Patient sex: M
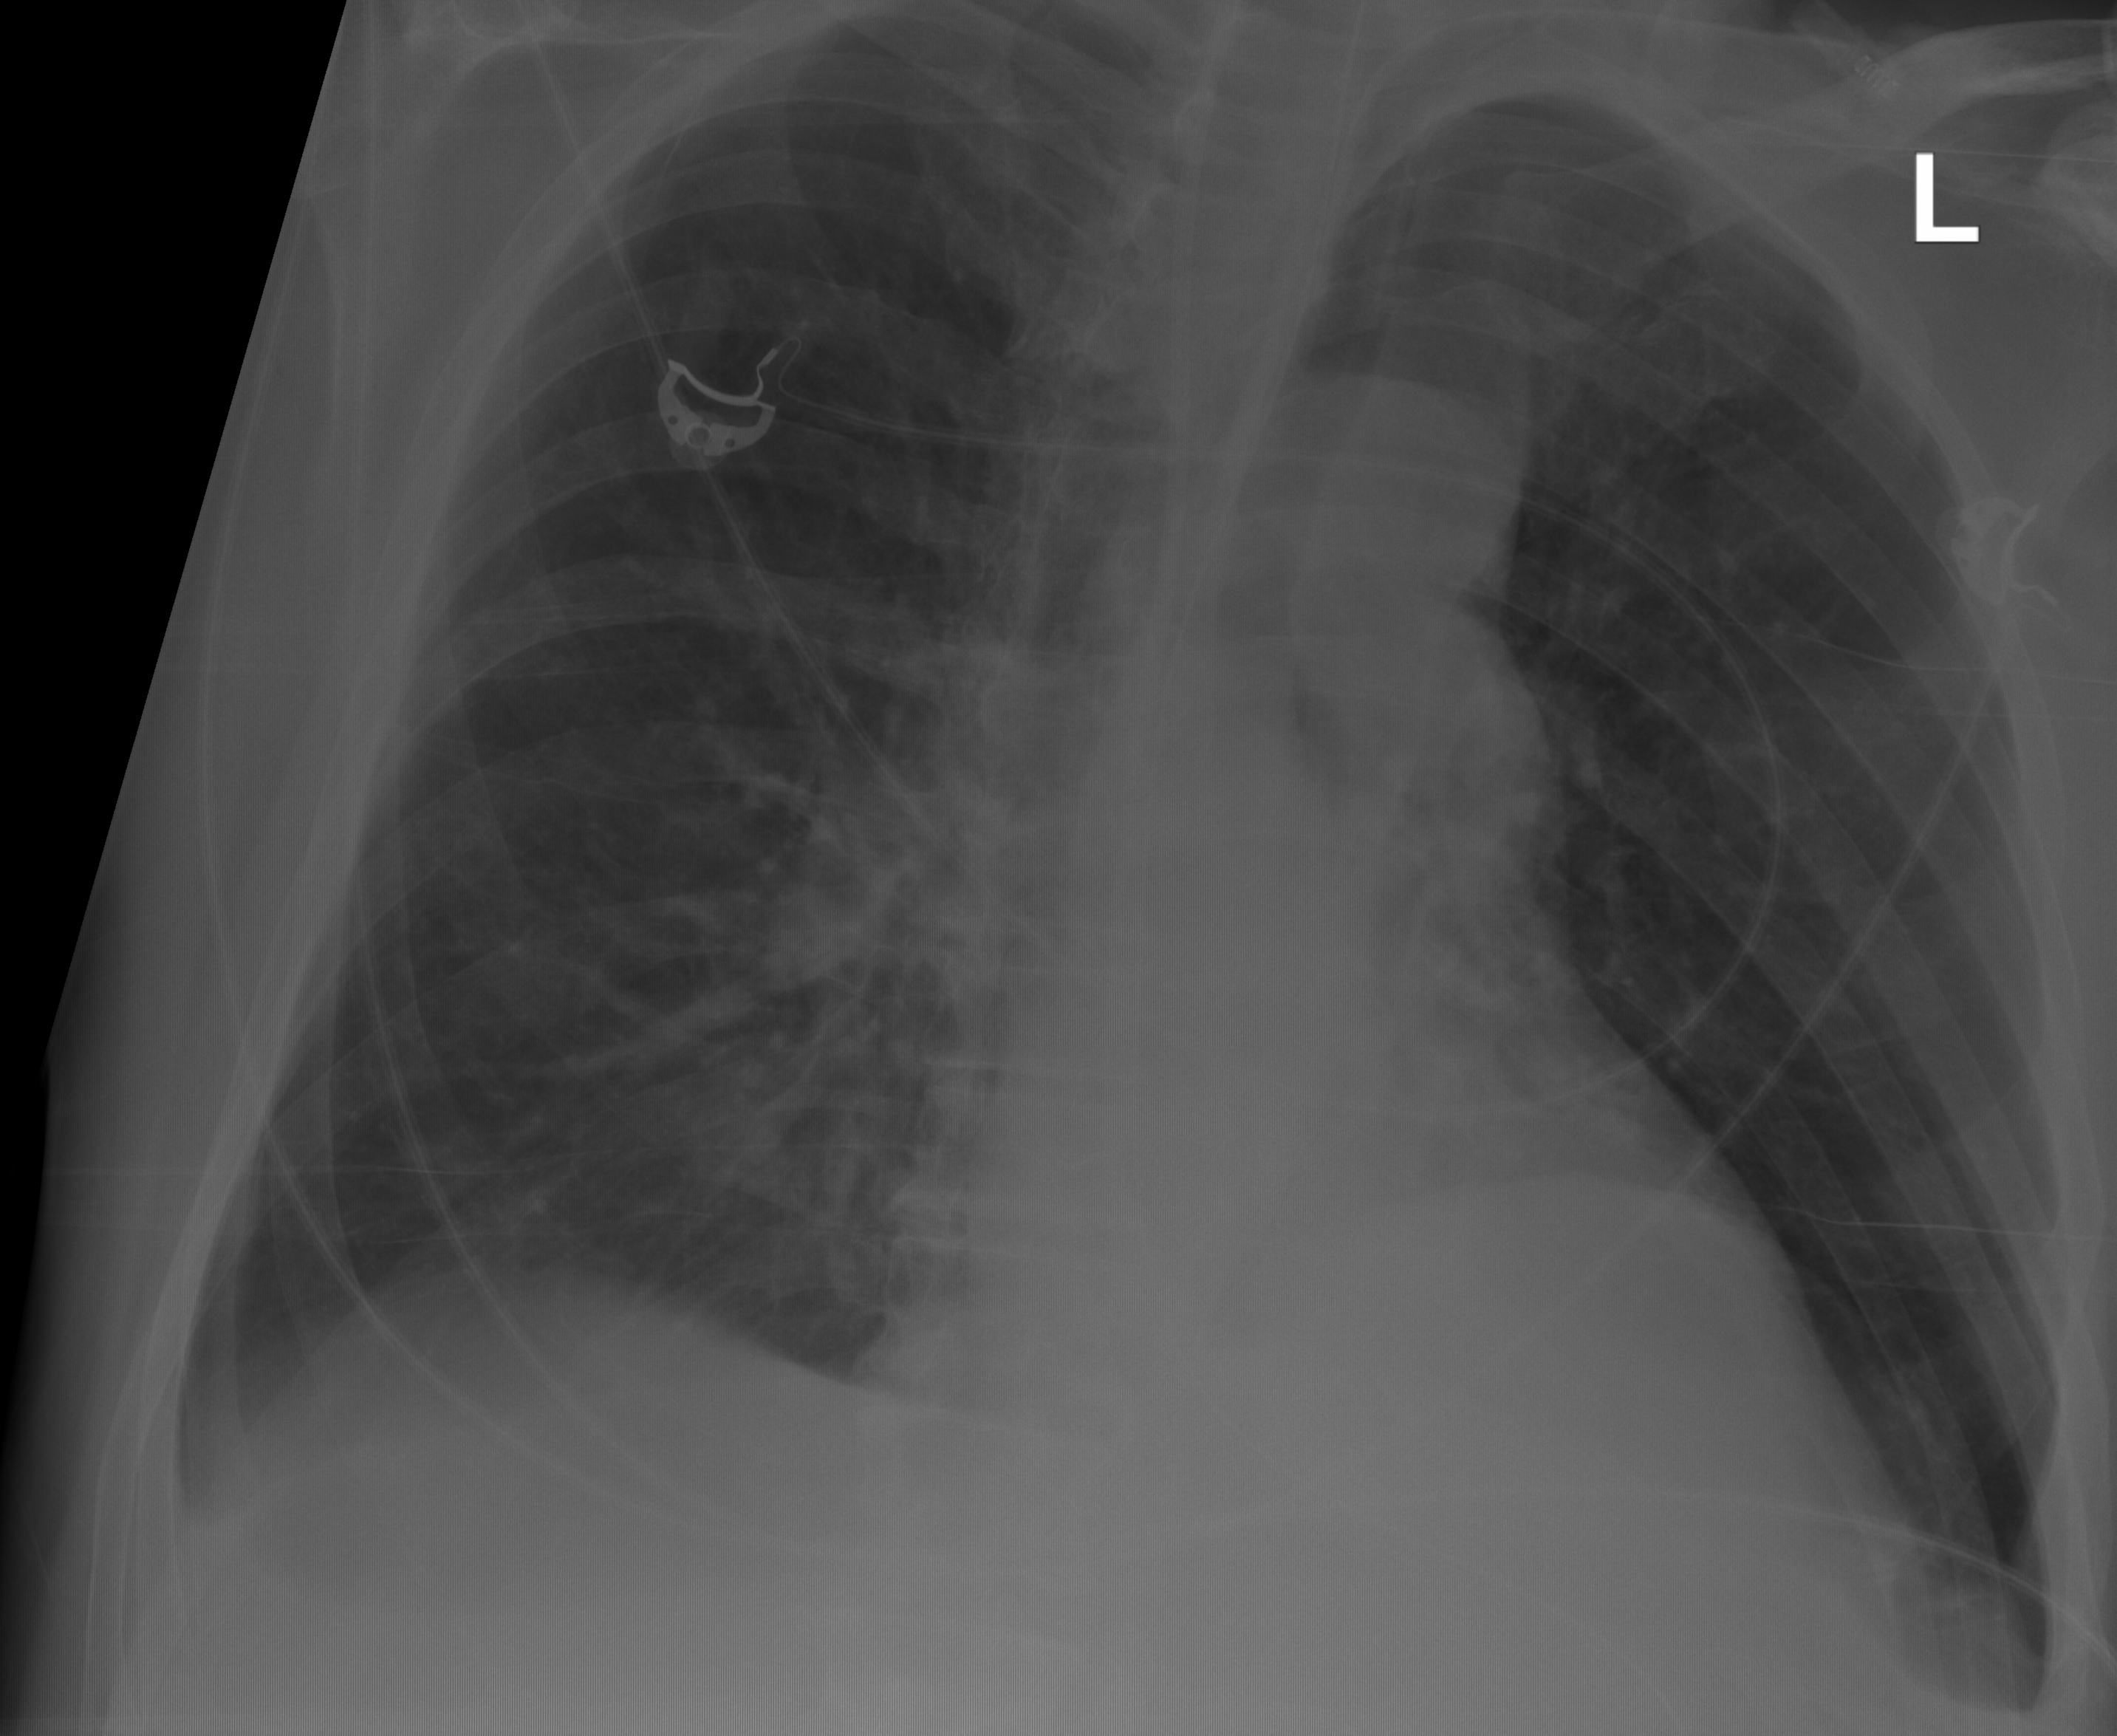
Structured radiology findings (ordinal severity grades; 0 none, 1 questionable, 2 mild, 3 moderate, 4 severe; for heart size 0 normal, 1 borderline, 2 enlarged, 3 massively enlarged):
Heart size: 0
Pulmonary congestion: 0
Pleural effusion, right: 2
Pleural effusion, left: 2
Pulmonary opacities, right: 0
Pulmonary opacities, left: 0
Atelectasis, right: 0
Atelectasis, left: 0